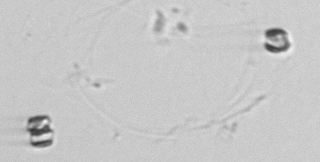
Label: Thalassiosira_sp_aff_mala